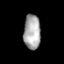
Tissue: prostate
Cell type: T cells
Senescence score: 0.2127
Nuclear area (px): 576
Mean DAPI intensity: 168.434